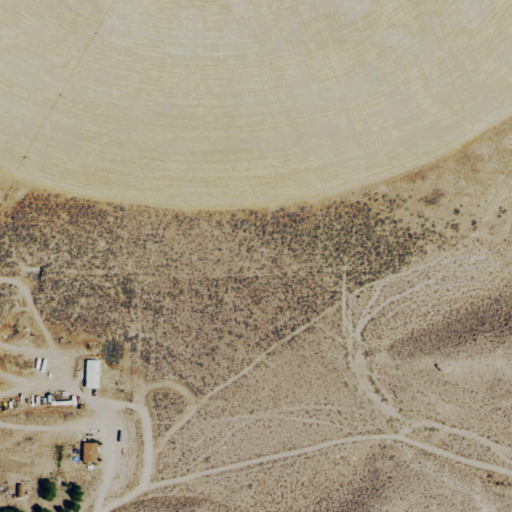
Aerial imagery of valley in Nevada named Hiko Canyon containing shrub, pasture, and open development